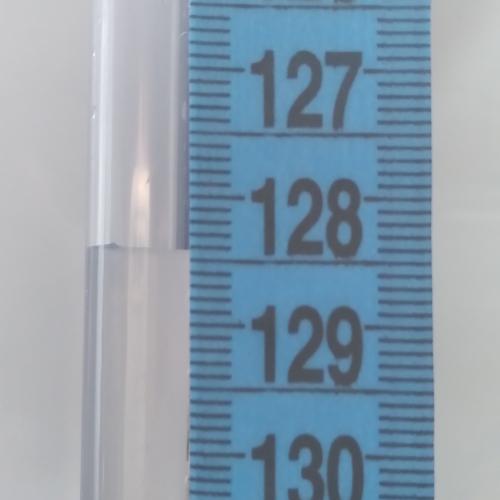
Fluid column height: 128.4 cm